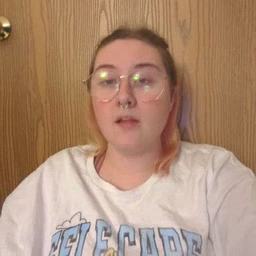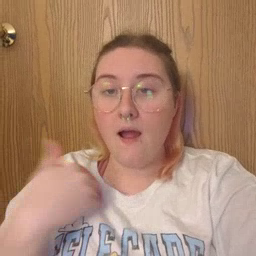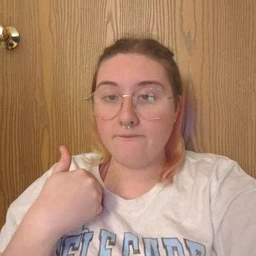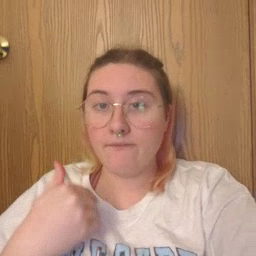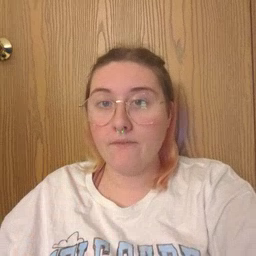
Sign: have